Field crop: maize
Growth stage: 2
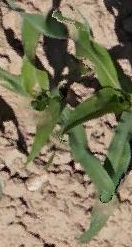
Species: maize